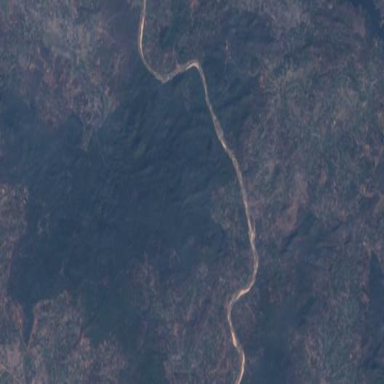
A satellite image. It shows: River flowing through natural landscape.